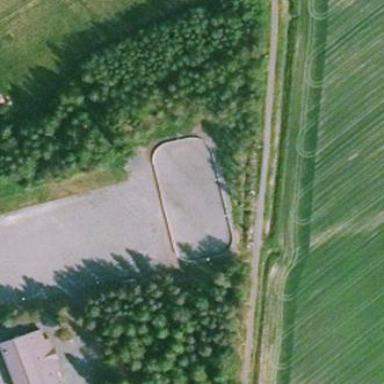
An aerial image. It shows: Ice rink designed for ice skating and ice hockey under the category of leisure land.